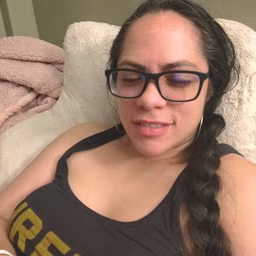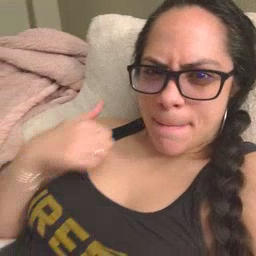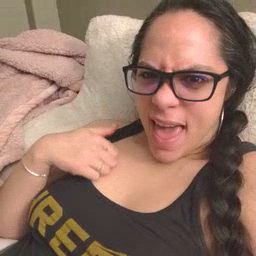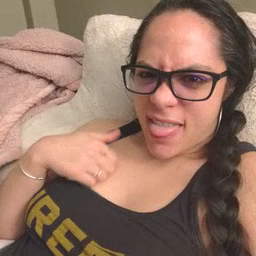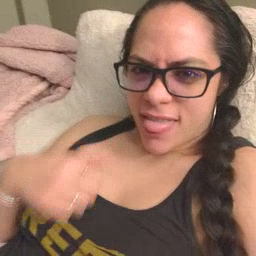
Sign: bath